【题型】填空题　【知识点】解析几何　【难度】medium
过直线$y = -x + 1$上任一点$P$向圆$x^2 + (y + 1)^2 = 1$作两条切线，切点为$A$，$B$。则$|AB|$的最小值为\underline{\quad\quad}。
【解答】
\noindent
【答案】$\boldsymbol{\sqrt{2}}$

\vspace{1em}
\noindent
【分析】圆$x^2 + (y + 1)^2 = 1$的圆心为$C(0, -1)$，结合等面积法可知$|AB| = 2\sqrt{1 - \frac{1}{|PC|^2}}$，由此可知只需求$|PC|$的最小值即可，结合点到直线的距离公式即可得解。

\vspace{1em}
\noindent
【详解】设圆$x^2 + (y + 1)^2 = 1$的圆心为$C(0, -1)$，半径为$1$，

由切线长定理可得$|AP| = |BP|$，

又因为$|CA| = |CB|$，$|CP| = |CP|$，则$\triangle CAP \cong \triangle CBP$，所以$\angle APC = \angle BPC$，

所以$CP \perp AB$，则四边形$ACBP$面积为$\frac{1}{2}|AB| \cdot |PC| = |CA| \cdot |PA|$，

所以
\[
|AB| = \frac{2|CA| \cdot |PA|}{|PC|} = \frac{2\sqrt{|PC|^2 - 1}}{|PC|} = 2\sqrt{1 - \frac{1}{|PC|^2}},
\]

当$|PC|$的长最小时，弦长$|AB|$最小。

而$|PC|$的最小值为圆心$C(0,-1)$到直线$y=-x+1$的距离，

所以
\[
|PC|_{\min} = \frac{|-2|}{\sqrt{2}} = \sqrt{2},
\]
所以
\[
|AB|_{\min} = 2\sqrt{1 - \frac{1}{2}} = \sqrt{2}.
\]

故答案为：$\boldsymbol{\sqrt{2}}$。

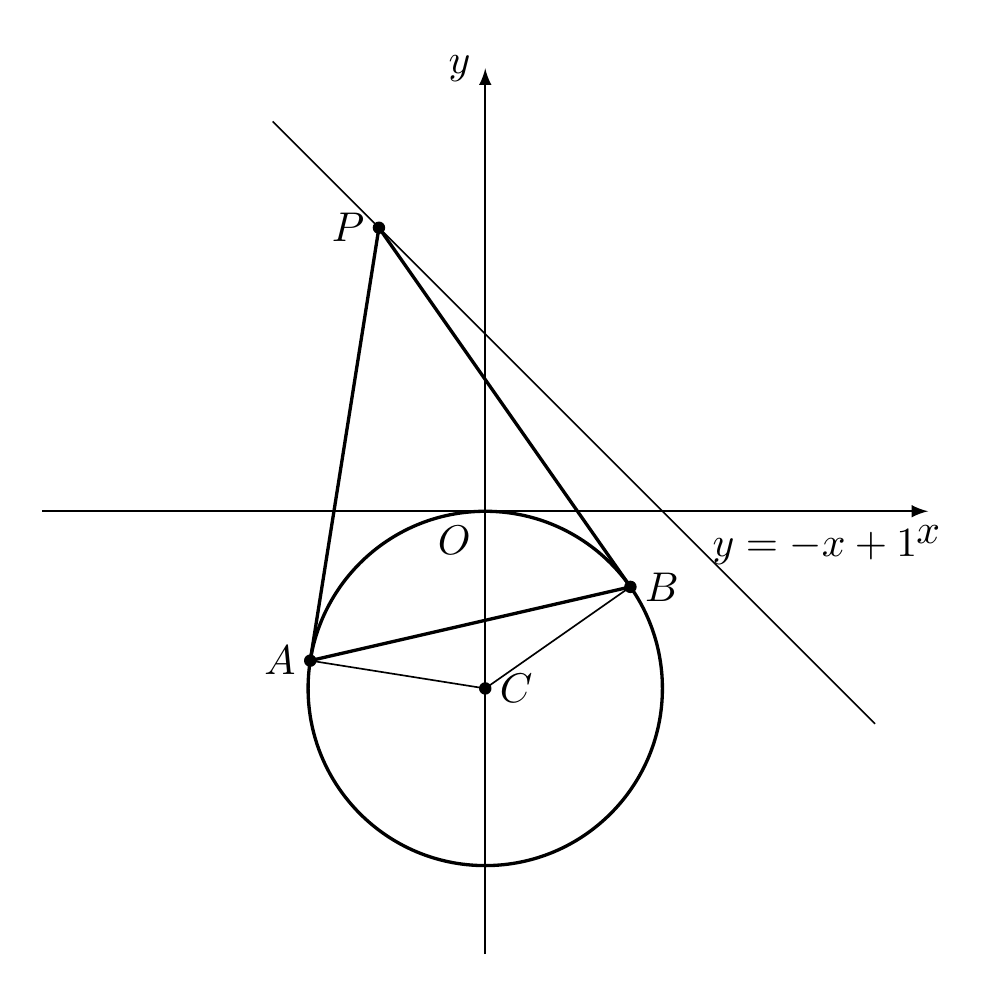